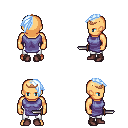
a pixel art fantasy rpg character, male body template, human, tanned skin, chain tabard jacket, white pants, white cyan long mohawk hairstyle, bronze tiara, maroon shoes, dagger, four views (front, back, left, right), 2x2 character sprite sheet, small pixel art, hard edges, no anti-aliasing